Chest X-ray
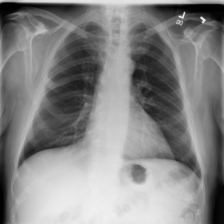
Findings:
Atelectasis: negative
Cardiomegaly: negative
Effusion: negative
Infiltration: negative
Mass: negative
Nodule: negative
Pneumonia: negative
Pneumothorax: negative
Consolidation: negative
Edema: negative
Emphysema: negative
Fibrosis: negative
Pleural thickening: negative
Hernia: negative